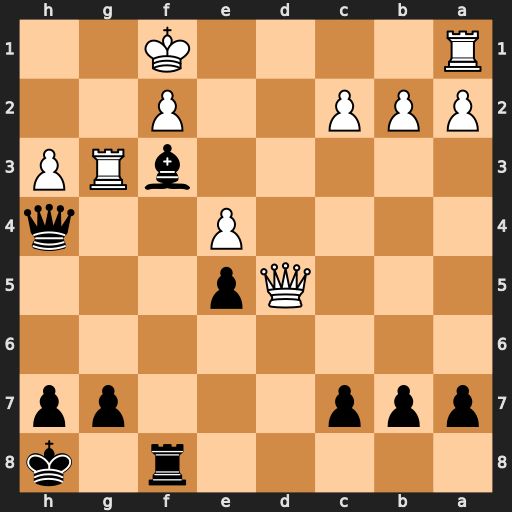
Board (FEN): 5r1k/ppp3pp/8/3Qp3/4P2q/5bRP/PPP2P2/R4K2
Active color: b
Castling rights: -
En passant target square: -
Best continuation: Qxg3 fxg3 Bxe4+ Ke1 Bxd5